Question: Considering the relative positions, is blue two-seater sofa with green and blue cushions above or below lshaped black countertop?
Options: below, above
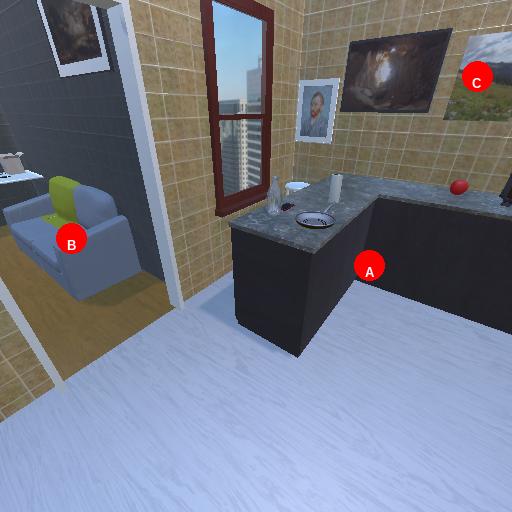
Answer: below